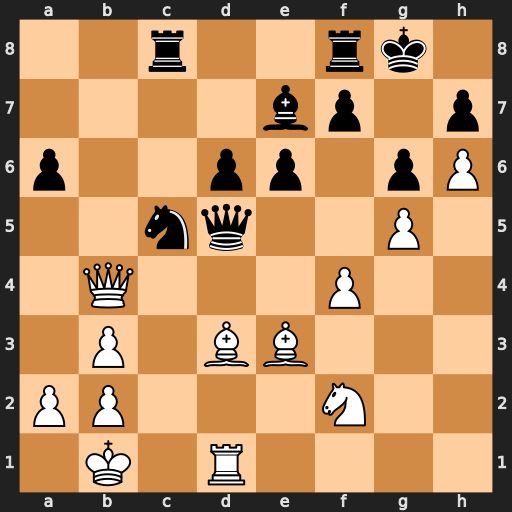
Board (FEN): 2r2rk1/4bp1p/p2pp1pP/2nq2P1/1Q3P2/1P1BB3/PP3N2/1K1R4
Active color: w
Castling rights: -
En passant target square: -
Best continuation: Be4 Nxe4 Rxd5